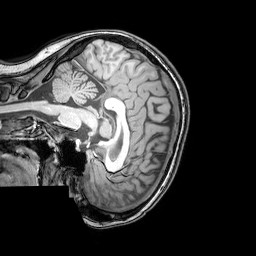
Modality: T1w
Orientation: sagittal
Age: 23
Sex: female
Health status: healthy
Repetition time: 0.081 s
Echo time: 0.037 s